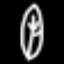
Label: leaf